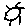
Label: sun